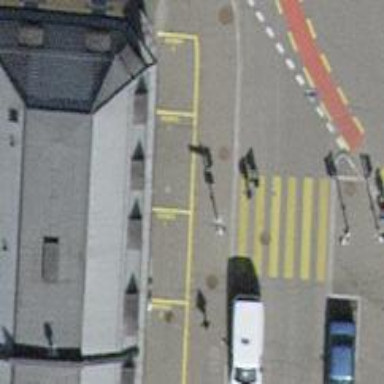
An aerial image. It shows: Kerb barrier.